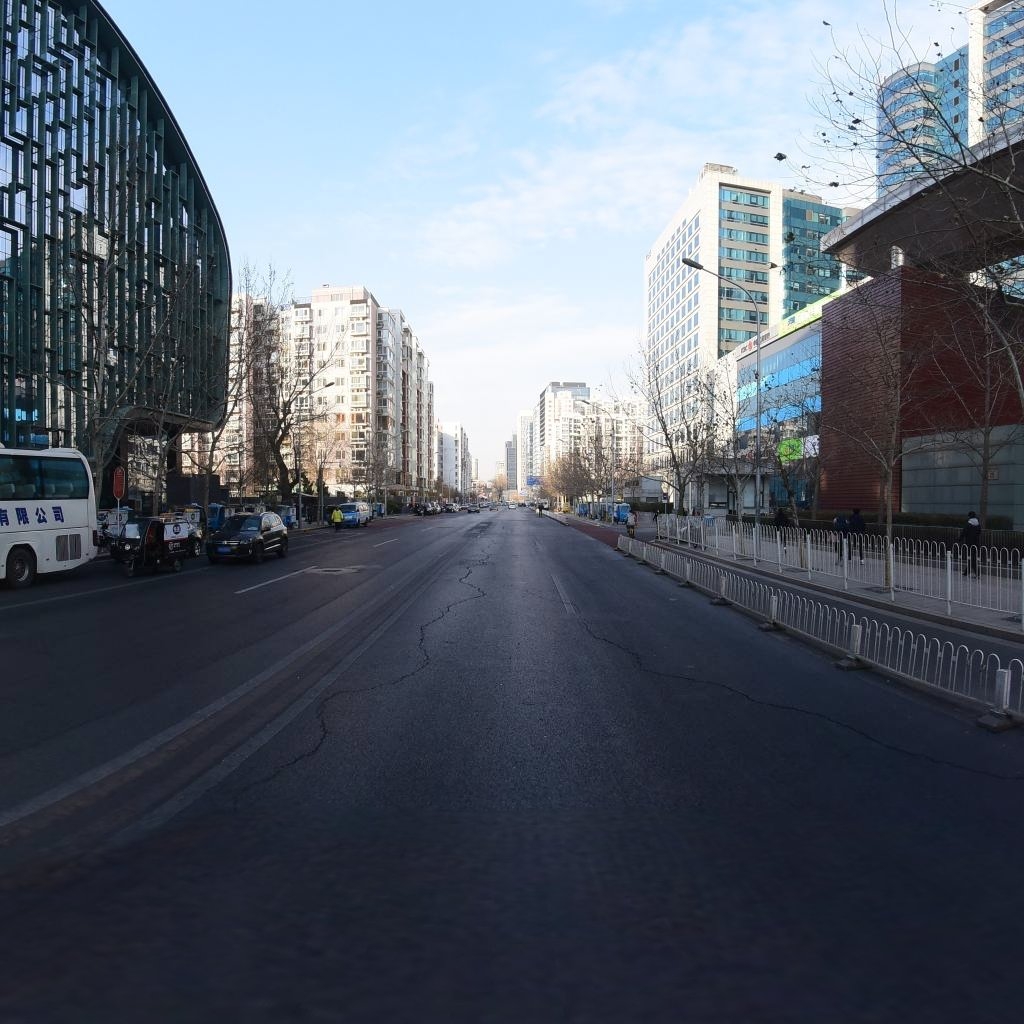
Region: Dongcheng
Road damage annotations: longitudinal crack, longitudinal crack